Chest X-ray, AP view. Patient: 35 years old, sex M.
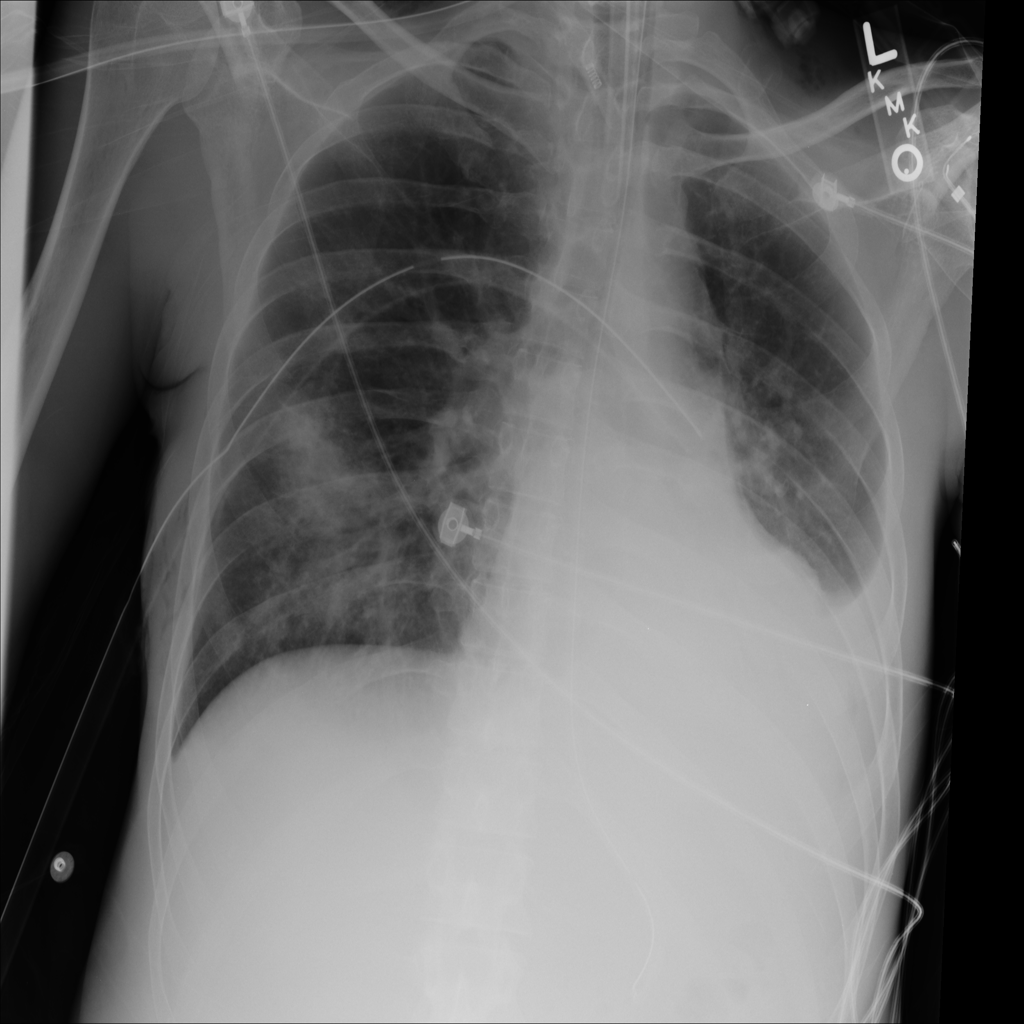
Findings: Effusion, Infiltration